Question: I added a Run Script build phase to my Xcode project, the script is just
'''
echo "Hello"
'''
I'm not seing hello in the debug console or anything, so I guess my script is not being executed when I build.

Any ideas ?
( Edit: The navigator just shows )
'''
GNU gdb 6.3.50-20050815 (Apple version gdb-1708) (Mon Aug 8 20:32:45 UTC 2011)
Copyright 2004 Free Software Foundation, Inc.
GDB is free software, covered by the GNU General Public License, and you are
welcome to change it and/or distribute copies of it under certain conditions.
Type "show copying" to see the conditions.
There is absolutely no warranty for GDB. Type "show warranty" for details.
This GDB was configured as "x86_64-apple-darwin".sharedlibrary apply-load-rules all
Attaching to process 1955.
**** UNIT TESTS ****
Success: 33 tests passed.
Test time: 0.02 seconds.
********************
[Switching to process 1955 thread 0x13c13]
'''
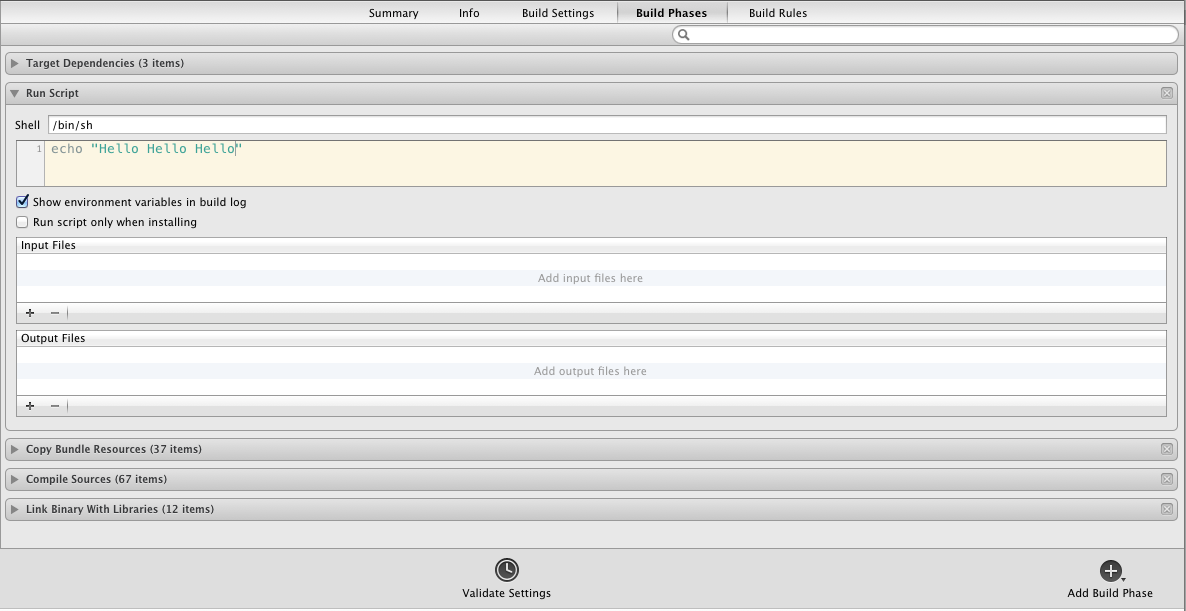
Answer: : 'View > Navigators > Reports'
The Report Navigator is the "chat bubble" in the Xcode sidebar.
<URL>
Select your most recent 'Build' from the sidebar on the left.
Then click 'All Messages' in the tab bar to see the output of your Run Script Build Phase.

Xcode Version changes:
- : 'View > Navigators > Reports'- : 'View > Navigators > Show Report Navigator'- : 'View > Navigators > Show Log Navigator'- : 'View > Navigators > View Log Navigator'